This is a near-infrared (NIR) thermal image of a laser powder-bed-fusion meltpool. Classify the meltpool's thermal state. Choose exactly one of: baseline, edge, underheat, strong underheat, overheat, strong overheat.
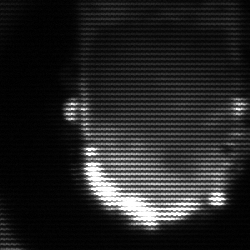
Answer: baseline